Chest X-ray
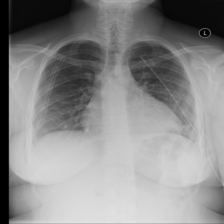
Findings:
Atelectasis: negative
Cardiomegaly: negative
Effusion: negative
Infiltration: negative
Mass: negative
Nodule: negative
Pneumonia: negative
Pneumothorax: negative
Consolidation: negative
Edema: negative
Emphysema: negative
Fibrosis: negative
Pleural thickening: negative
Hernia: negative